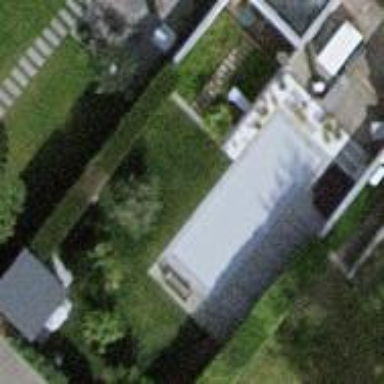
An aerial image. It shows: Garden enclosed by fence.